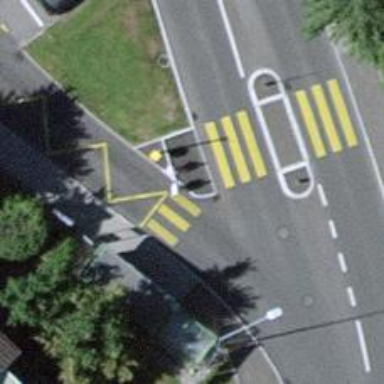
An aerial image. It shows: Traffic island located on footway.